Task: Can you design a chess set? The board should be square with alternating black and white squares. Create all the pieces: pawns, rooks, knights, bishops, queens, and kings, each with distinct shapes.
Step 4002:
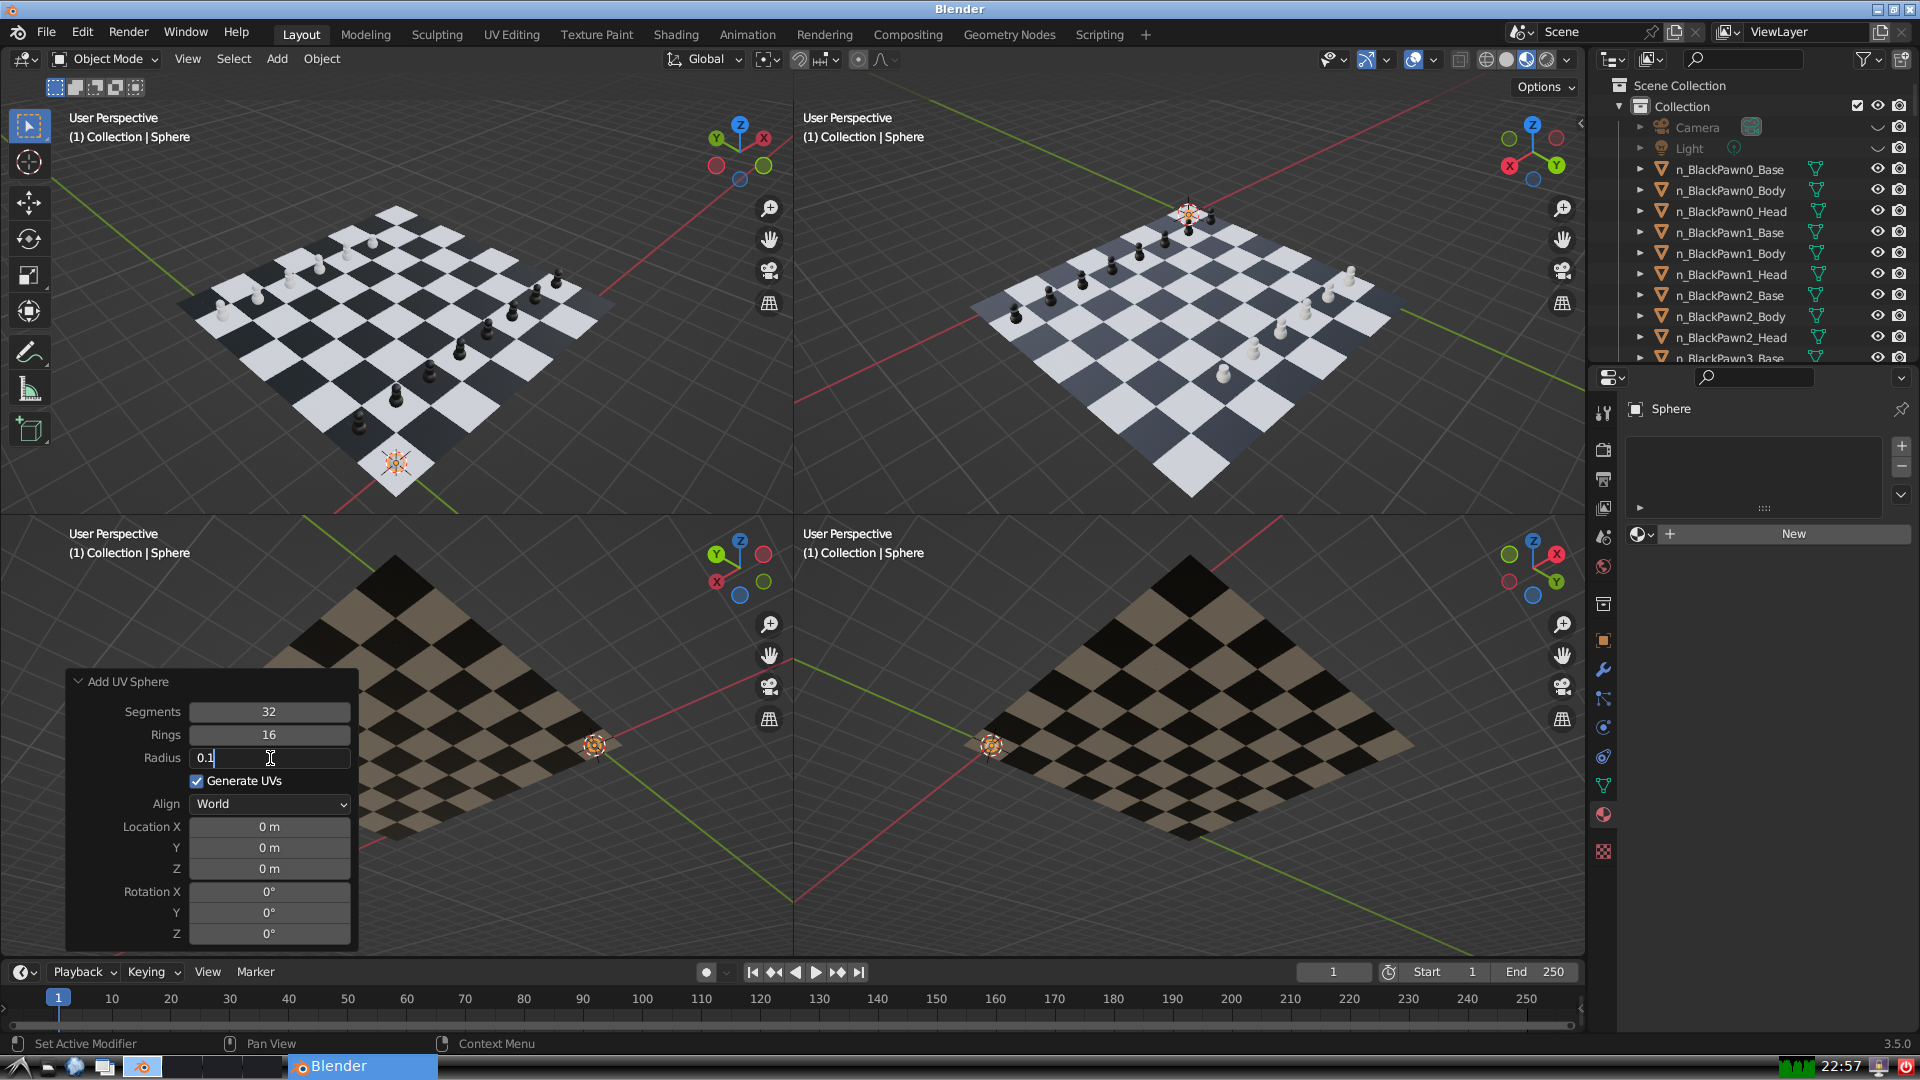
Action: {"key_press": ['Return']}